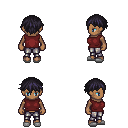
a pixel art fantasy rpg character, female body template, human, dark skin, maroon sleeveless shirt, metal pants, raven short bangs hairstyle, white slippers, four views (front, back, left, right), 2x2 character sprite sheet, small pixel art, hard edges, no anti-aliasing